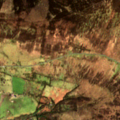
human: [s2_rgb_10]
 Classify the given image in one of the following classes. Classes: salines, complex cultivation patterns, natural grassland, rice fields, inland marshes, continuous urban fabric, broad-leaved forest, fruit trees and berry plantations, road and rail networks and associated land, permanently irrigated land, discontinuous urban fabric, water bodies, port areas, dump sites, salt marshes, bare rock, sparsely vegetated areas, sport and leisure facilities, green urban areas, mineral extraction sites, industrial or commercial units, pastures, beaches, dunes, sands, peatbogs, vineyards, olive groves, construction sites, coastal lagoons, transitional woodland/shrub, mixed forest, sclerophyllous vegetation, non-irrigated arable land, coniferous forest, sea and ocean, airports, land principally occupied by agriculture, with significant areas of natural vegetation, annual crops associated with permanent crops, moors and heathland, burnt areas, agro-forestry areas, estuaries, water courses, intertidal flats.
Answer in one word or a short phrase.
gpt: pastures, moors and heathland